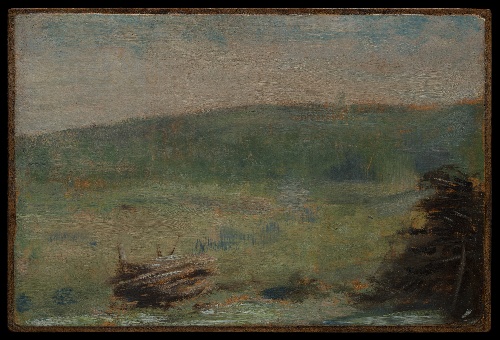
Title: Landscape at Saint-Ouen
Artist: Georges Seurat
Artist bio: French, Paris 1859–1891 Paris
Date: 1878 or 1879
Object type: Painting
Classification: Paintings
Medium: Oil on wood, mounted on wood
Dimensions: Overall 6 7/8 x 10 3/8 in. (17.5 x 26.4 cm); painted surface 6 5/8 x 10 in. (16.8 x 25.4 cm)
Department: European Paintings
Credit line: Gift of Bernice Richard, 1980
Accession year: 1980
Repository: Metropolitan Museum of Art, New York, NY
Tags: Landscapes